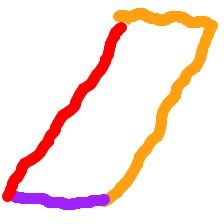
Shape: parallelogram